Question: I'm creating a blogger template shown here: <URL> and as you can see the buttons for 'featured posts' are empty. I was wondering how I'd add text to them through the html gadget itself, or css, or whatever is possible. Some might suggest to just include the text within the picture, except my problem is that since it's 'featured posts' obviously the links are going to change a lot. Here's a picture of what I'd like to achieve:

Anyway, here's the HTML for the featured post buttons (css sprite):
'''
<!--Social Sprite Html2-->
<div id="head-soc2">
<ul>
<li id="Button1"><a href="http://www.spaceheroesfansite.com/p/about.html">3</a> </li>
<li id="Button2"><a href="http://www.spaceheroesfansite.com/p/promo-codes.html"></a> </li>
<li id="Button3"><a href="http://www.spaceheroesfansite.com/p/game-tricks.html"></a></li>
<li id="Button4"><a href="http://www.spaceheroesfansite.com/p/purple-jacket-squad.html"></a></li>
<li id="Button5"><a href="http://www.spaceheroesfansite.com/p/purple-jacket-squad.html"></a></li>
</ul>
<!--Social Sprite Html2--></div>
'''
And the CSS for it:
'''
/*Social Sprite Css Buttons*/
#head-soc2 ul li {list-style :none; padding: 0px; float: center;}
#head-soc2 ul li a {text-indent: -9999px; font-size: 0; line-height: 0; overflow: visible ; border: 0; background: url("http://3.bp.blogspot.com/-D2V1j-OWhrM/UqYsp5RVMuI/AAAAAAAADgI/IsObrayuepI/s1600/bannersprite2.png") no-repeat; display: block;}
#head-soc2 li#Button1 a{background-position: -787px 0px;height: 51px; width: 204px; margin-bottom:15px;}
#head-soc2 li#Button1 a:hover {background-position: -787px -51px;height: 51px; width: 204px}
#head-soc2 li#Button2 a {background-position: -787px 0px;height: 51px; width: 204px; margin-bottom:15px;}
#head-soc2 li#Button2 a:hover {background-position: -787px -51px;height: 51px; width: 204px}
#head-soc2 li#Button3 a {background-position: -787px 0px;height: 51px; width: 204px; margin-bottom:15px;}
#head-soc2 li#Button3 a:hover {background-position: -787px -51px;height: 51px; width: 204px}
#head-soc2 li#Button4 a {background-position: -787px 0px;height: 51px; width: 204px; margin-bottom:15px;}
#head-soc2 li#Button4 a:hover {background-position: -787px -51px;height: 51px; width: 204px}
#head-soc2 li#Button5 a {background-position: -787px -102px;height: 51px; width: 204px; margin-bottom:15px;}
#head-soc2 li#Button5 a:hover {background-position: -787px -102px;height: 51px; width: 204px}
'''
and if it helps here's a JSFiddle :) <URL>
Thanks!
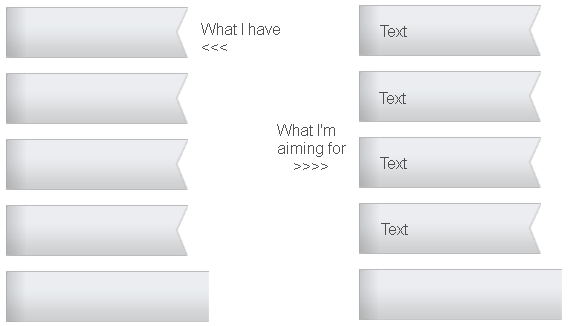
Answer: Well, I think the following CSS is your problem. I feel like you mighta been able to figure this out if you stuck with it for a bit. Just pull those 3 rules out and it works
'''
#head-soc2 ul li a {
text-indent: -9999px;
font-size: 0;
line-height: 0;
'''